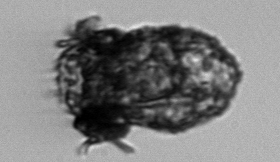
Label: Stenosemella_pacifica